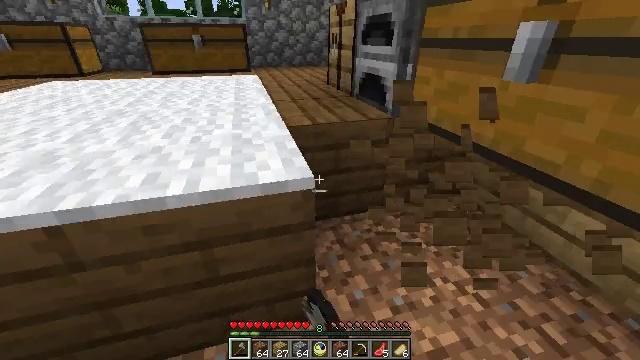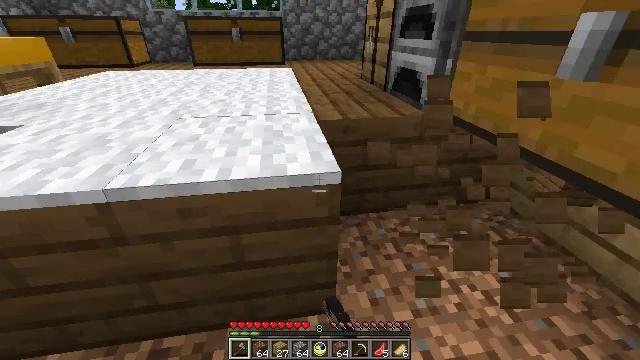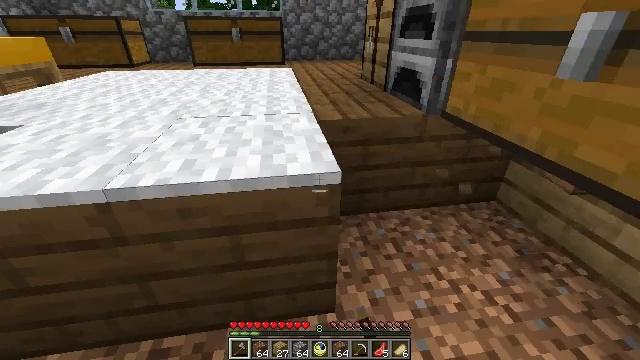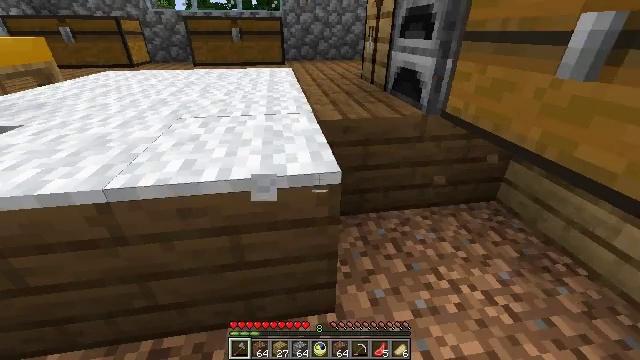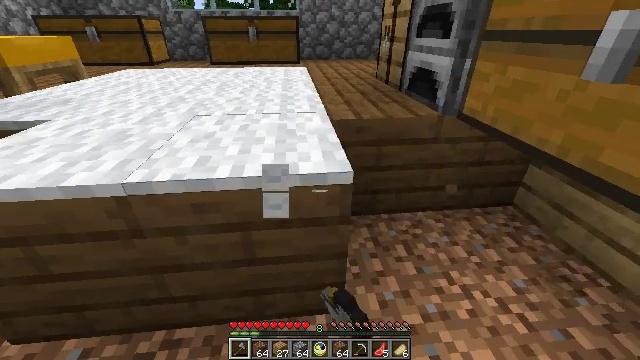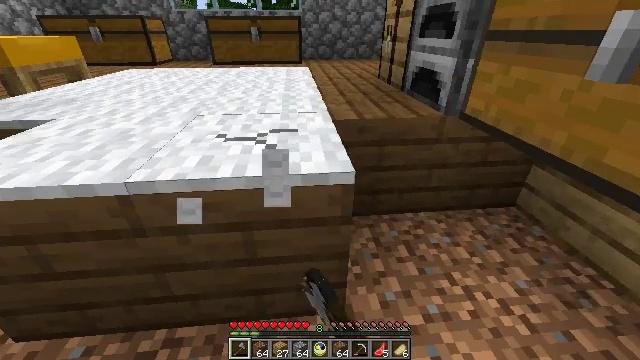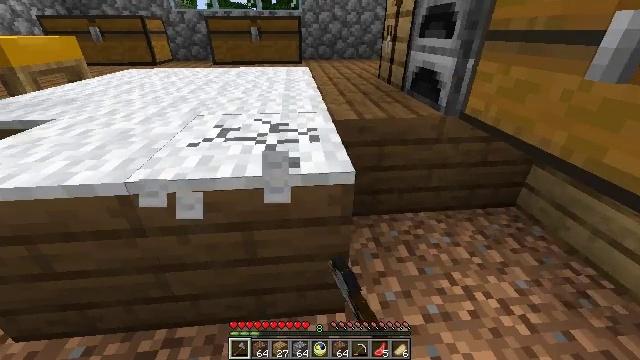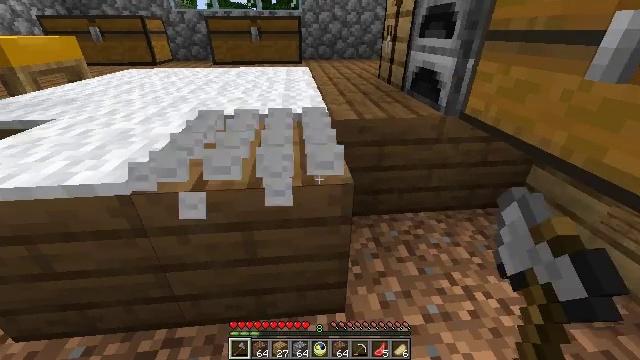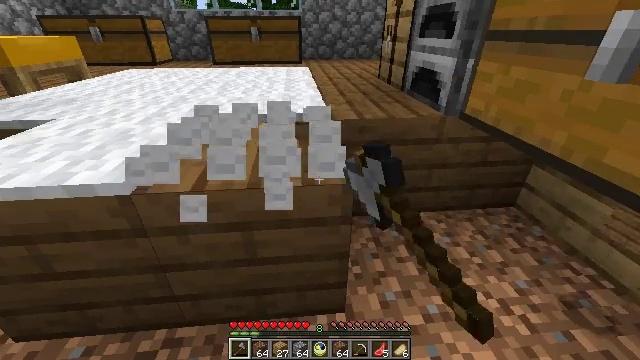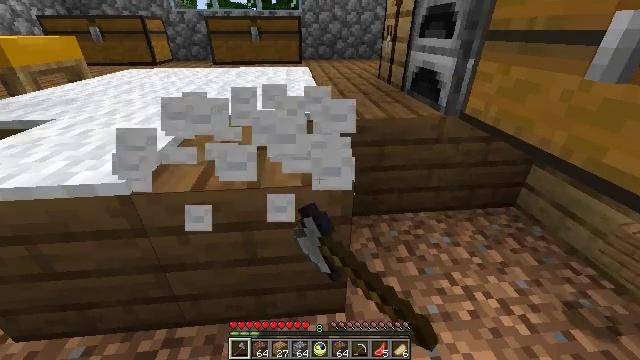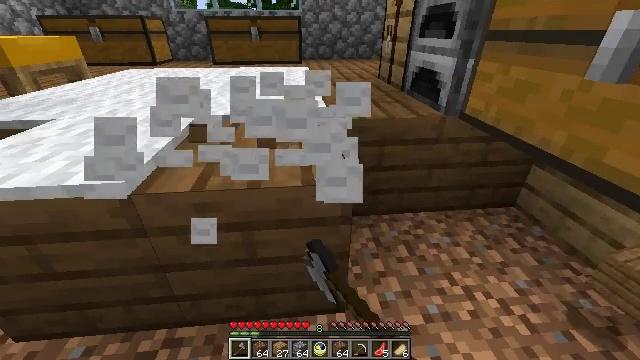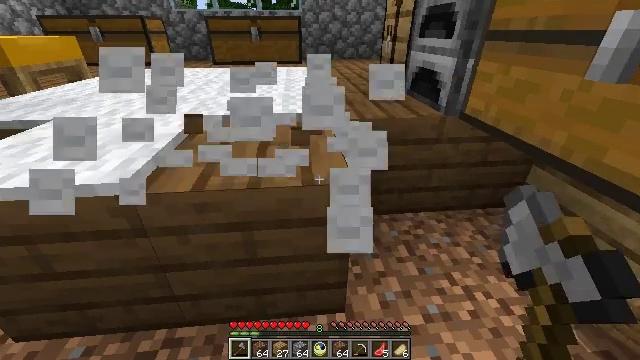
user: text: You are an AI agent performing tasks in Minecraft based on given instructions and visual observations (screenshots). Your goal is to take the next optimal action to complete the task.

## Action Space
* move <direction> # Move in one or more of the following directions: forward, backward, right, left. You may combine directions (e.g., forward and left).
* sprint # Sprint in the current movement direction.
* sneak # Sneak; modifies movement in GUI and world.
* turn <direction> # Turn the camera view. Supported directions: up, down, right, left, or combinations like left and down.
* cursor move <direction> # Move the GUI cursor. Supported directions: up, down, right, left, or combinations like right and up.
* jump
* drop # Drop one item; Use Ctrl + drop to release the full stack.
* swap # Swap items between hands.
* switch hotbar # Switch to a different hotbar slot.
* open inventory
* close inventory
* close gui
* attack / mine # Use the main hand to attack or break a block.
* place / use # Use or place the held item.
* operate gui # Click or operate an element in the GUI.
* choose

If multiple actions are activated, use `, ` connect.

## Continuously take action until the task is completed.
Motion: motion action
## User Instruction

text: Pick up the white carpet.
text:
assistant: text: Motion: turn left and down
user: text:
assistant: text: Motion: no_op
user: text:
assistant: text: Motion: attack / mine
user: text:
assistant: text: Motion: turn left, attack / mine
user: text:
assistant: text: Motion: attack / mine
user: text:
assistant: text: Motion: attack / mine
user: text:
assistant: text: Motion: attack / mine
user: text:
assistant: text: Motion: attack / mine
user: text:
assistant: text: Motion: attack / mine
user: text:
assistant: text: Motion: attack / mine
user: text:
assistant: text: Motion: attack / mine
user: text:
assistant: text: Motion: attack / mine